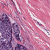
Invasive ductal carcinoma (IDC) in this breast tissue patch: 0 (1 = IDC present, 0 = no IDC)